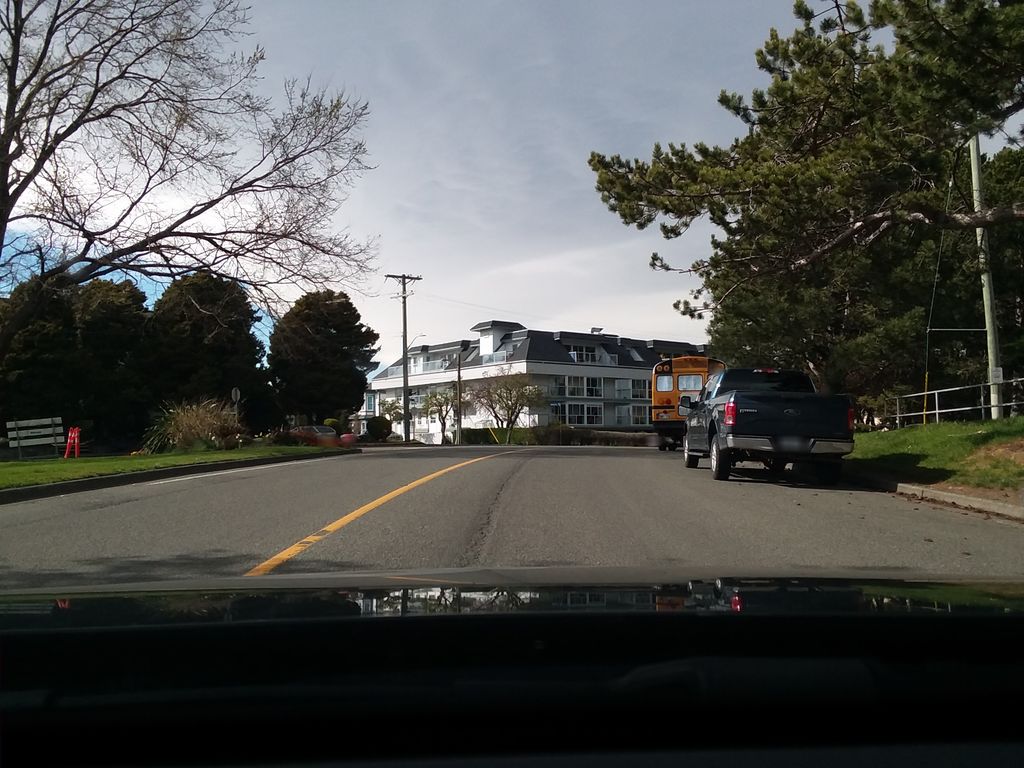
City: victoria